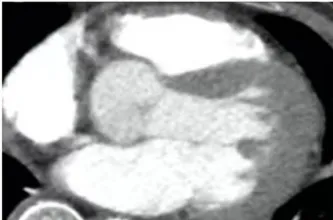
The patient's pulmonary artery CT angiography showed less embolism on the 15th postoperative day than before. , the chambers are now mainly patent with maybe minor wall-adherent residuals.
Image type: radiology (ct)